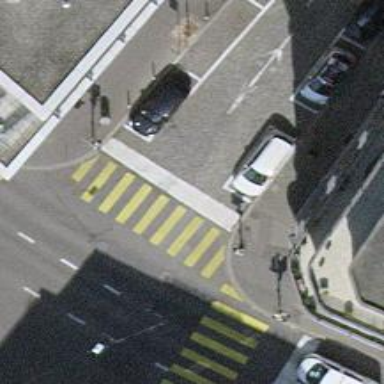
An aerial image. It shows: Road crossing with traffic signals.